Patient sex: F
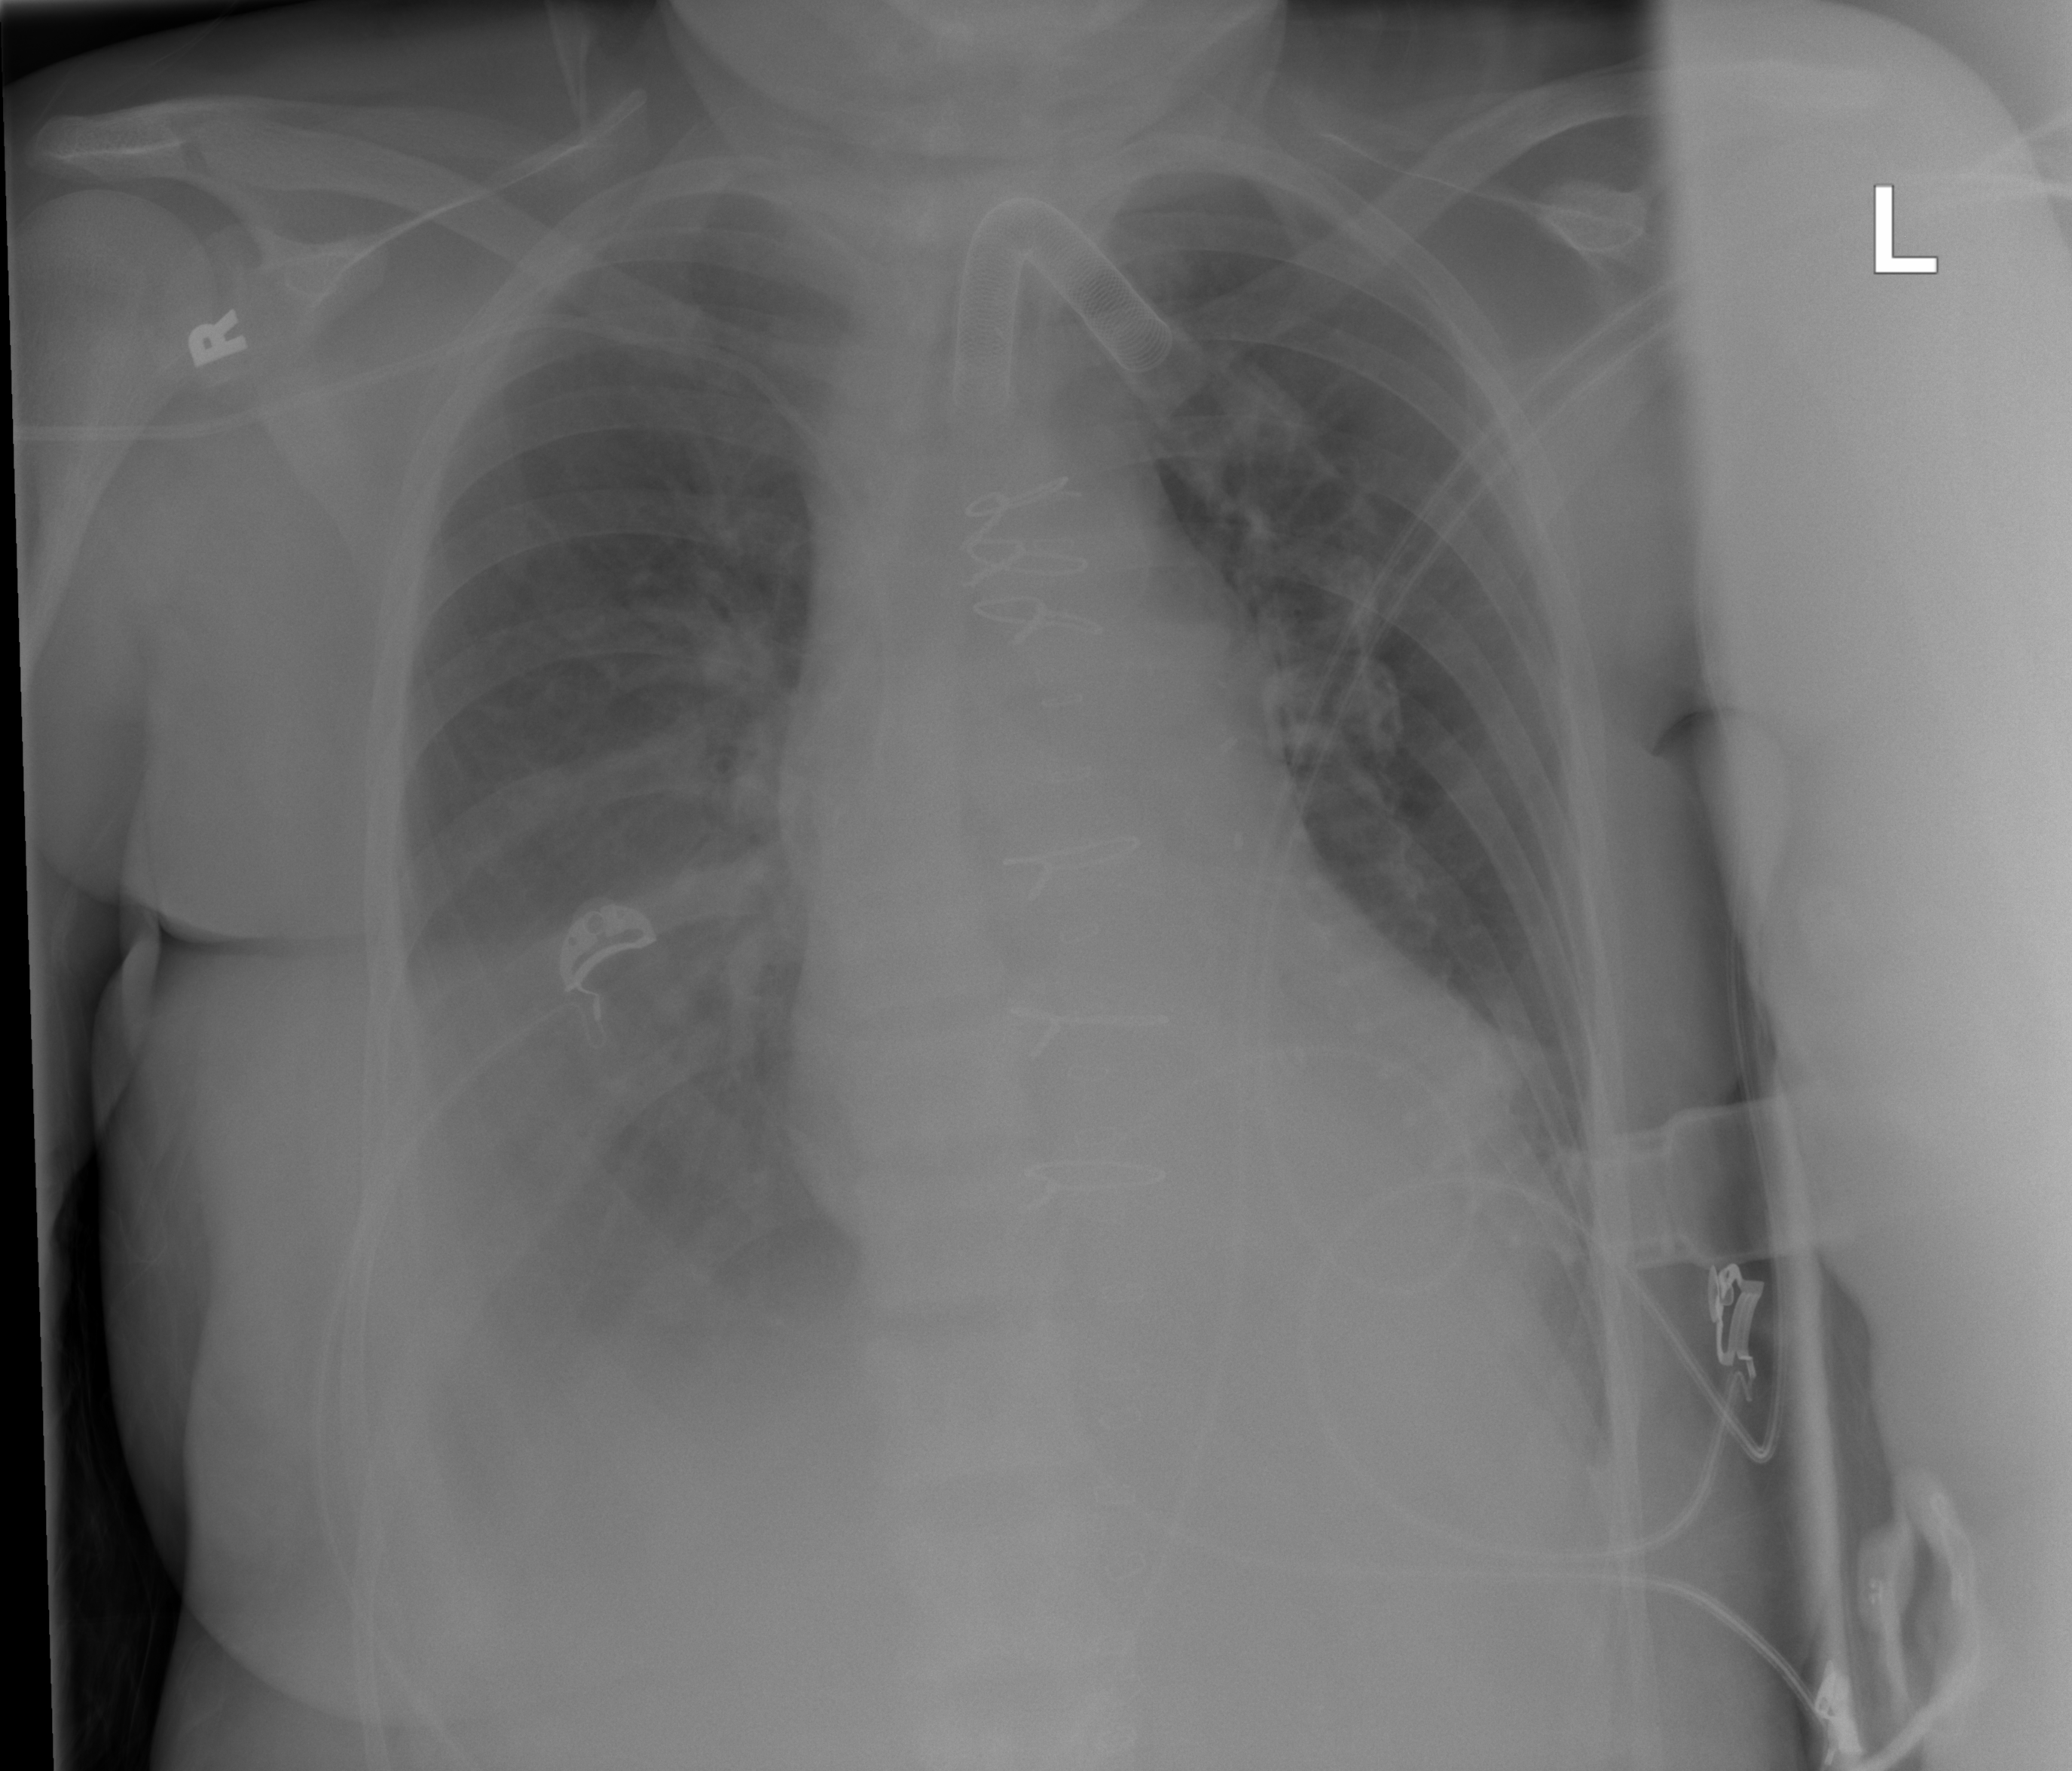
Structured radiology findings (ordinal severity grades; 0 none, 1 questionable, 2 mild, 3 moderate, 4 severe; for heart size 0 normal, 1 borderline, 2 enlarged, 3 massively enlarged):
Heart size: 1
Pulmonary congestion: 0
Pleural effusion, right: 2
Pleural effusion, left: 2
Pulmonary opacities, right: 0
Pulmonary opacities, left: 0
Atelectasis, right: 2
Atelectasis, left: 0